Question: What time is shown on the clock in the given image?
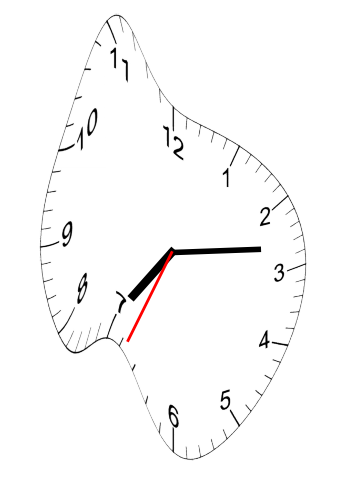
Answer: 07:13:34